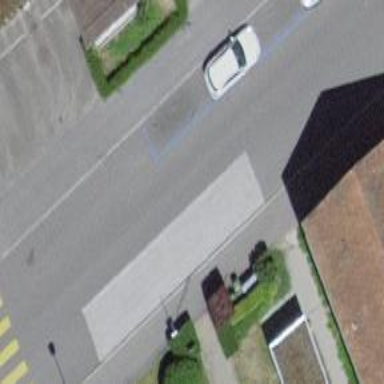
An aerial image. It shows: Public transport stop position.